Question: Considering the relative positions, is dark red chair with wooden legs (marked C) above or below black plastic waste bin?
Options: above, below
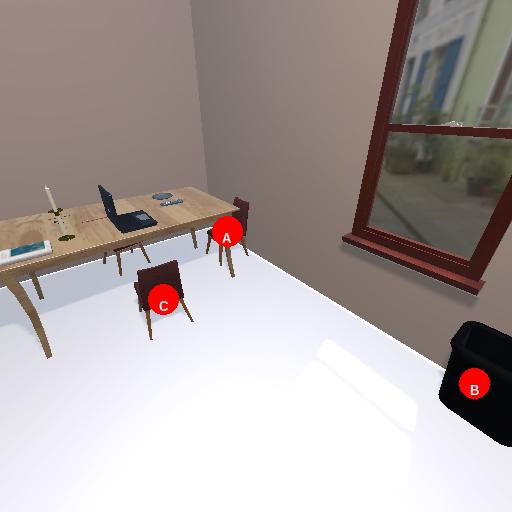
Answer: above